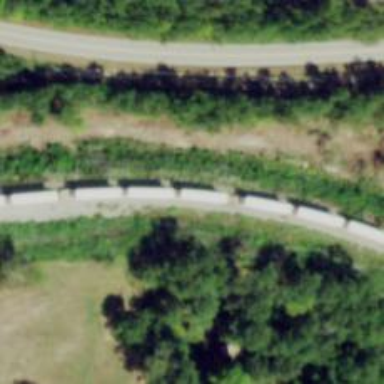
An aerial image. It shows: Railway track.